Chest X-ray. View position: PA
Patient age: 45
Patient sex: F
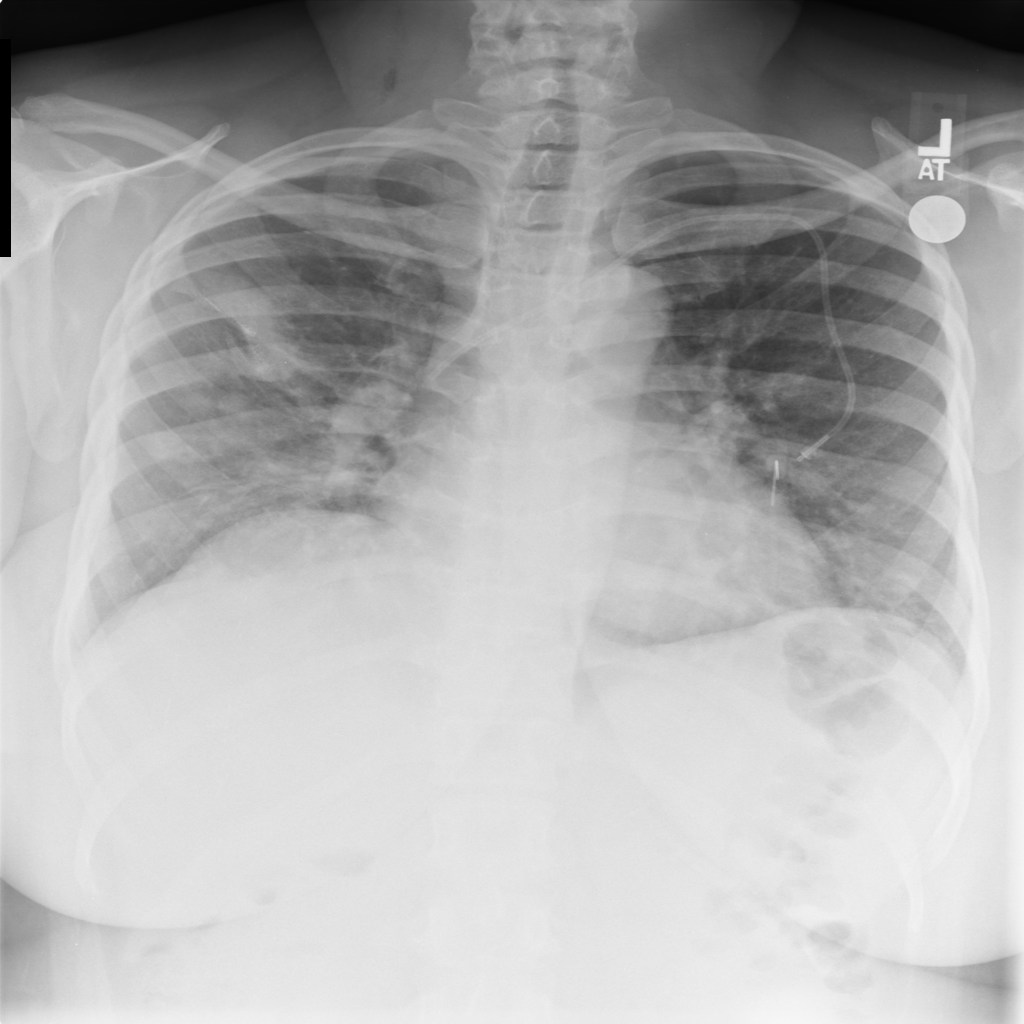
Finding: Pneumothorax